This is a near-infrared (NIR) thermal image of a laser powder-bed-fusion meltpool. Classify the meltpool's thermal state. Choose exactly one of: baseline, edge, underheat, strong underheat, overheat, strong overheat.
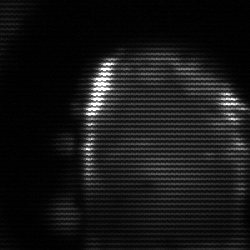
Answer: baseline